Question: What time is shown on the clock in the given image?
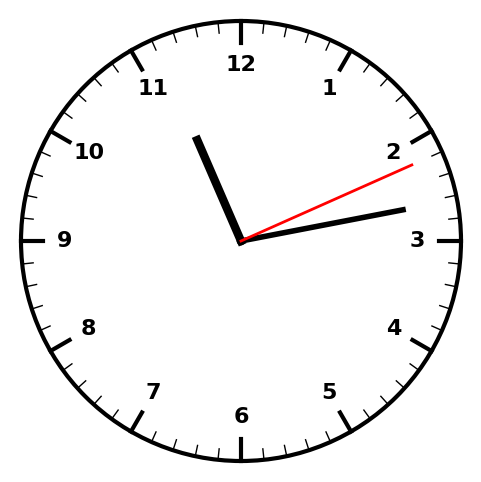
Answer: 11:13:11